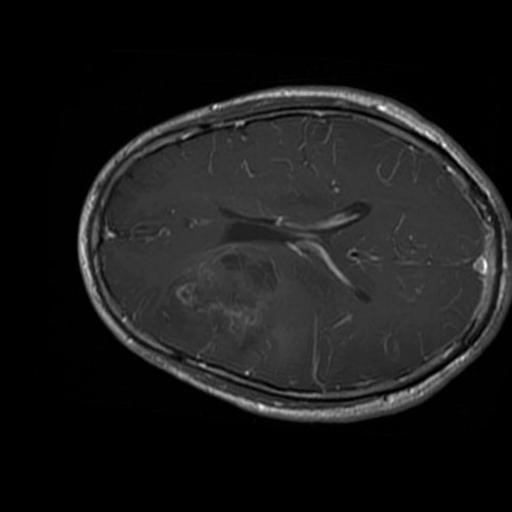
Label: brain_glioma